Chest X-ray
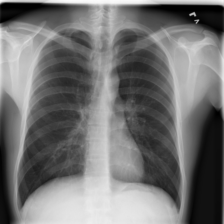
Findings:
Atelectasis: negative
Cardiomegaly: negative
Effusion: negative
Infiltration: negative
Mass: negative
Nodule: negative
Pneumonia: negative
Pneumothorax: negative
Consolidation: negative
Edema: negative
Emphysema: negative
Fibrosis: negative
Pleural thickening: negative
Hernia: negative